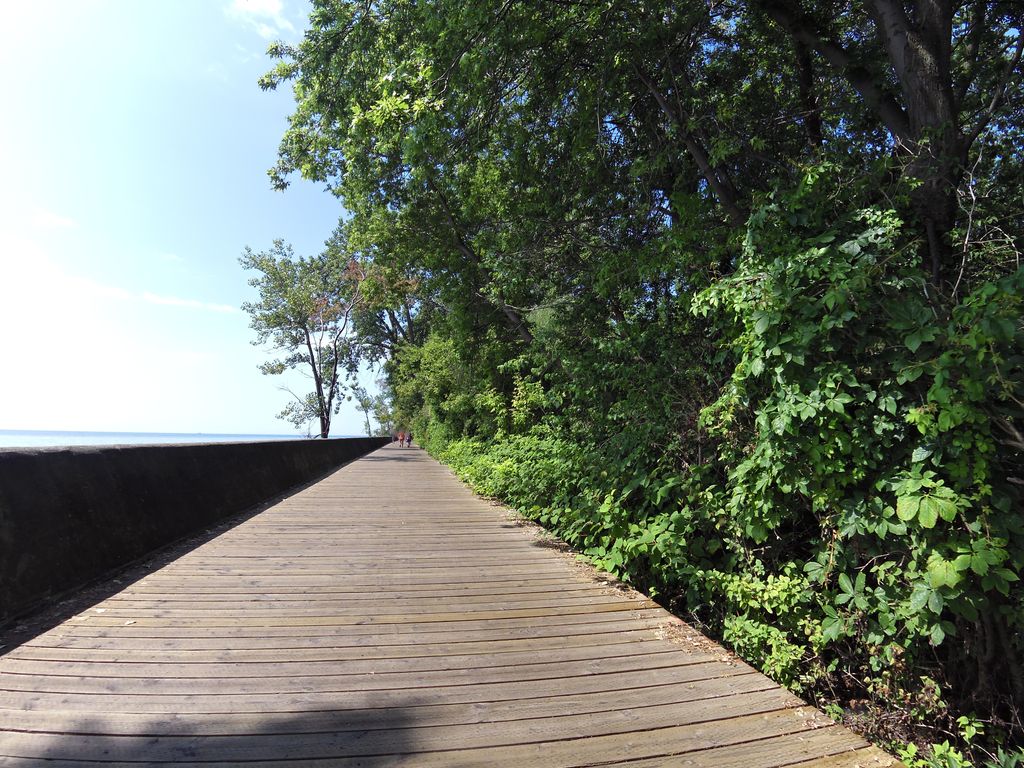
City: toronto